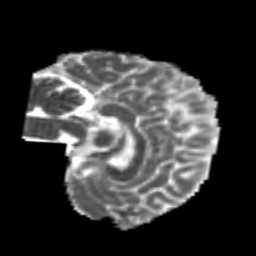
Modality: MD
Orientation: sagittal
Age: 22
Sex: female
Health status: healthy
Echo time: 0.074 s